Question: I used to use 'knitr' in 'R' to produce reports from the '.Rnw' format. In my reports I often put a plenty of plots and manipulated their size with the use of chunk optios, e.g.:
'''
egin{figure}[h!]
\centering
<<fig.width=6, fig.height=4, out.width='.89\linewidth'>>=
plot(mtcars)
@
\caption{}
\end{figure}
'''
It was few months ago. Then I moved to another environment, reinstalled R and these options seem no longer work - !
Here comes all the lines of code regarding any option settings. I am looking forward any suggestions what am I doing wrong.
'''
<< >>=
library(knitr)
knitr::opts_chunk$set(echo=F, eval=T, message = F, warning=F, cache = F, fig=TRUE)
@
egin{figure}[h!]
\centering
<<fig.width=10, fig.height=3, out.width='.89\linewidth', fig=TRUE, echo=F>>=
plot(mtcars)
@
\caption{mtcars plot}
\end{figure}
'''
Exactly the same result appears when I use '<<fig.width=10, fig.height=3, fig=TRUE, echo=F>>='.
'''
> sessionInfo()
R version 3.1.1 (2014-07-10)
Platform: x86_64-pc-linux-gnu (64-bit)
locale:
[1] LC_CTYPE=en_US.UTF-8
[2] LC_NUMERIC=C
[3] LC_TIME=pl_PL.UTF-8
[4] LC_COLLATE=en_US.UTF-8
[5] LC_MONETARY=pl_PL.UTF-8
[6] LC_MESSAGES=en_US.UTF-8
[7] LC_PAPER=pl_PL.UTF-8
[8] LC_NAME=C
[9] LC_ADDRESS=C
[10] LC_TELEPHONE=C
[11] LC_MEASUREMENT=pl_PL.UTF-8
[12] LC_IDENTIFICATION=C
attached base packages:
[1] splines stats4 stats graphics grDevices
[6] utils datasets methods base
other attached packages:
[1] bootstrap_2014.4 dplyr_0.3.0.9000
[3] het.test_0.1 vars_1.5-2
[5] lmtest_0.9-33 urca_1.2-8
[7] strucchange_1.5-0 sandwich_2.3-2
[9] zoo_1.7-11 MASS_7.3-34
[11] VGAM_0.9-6 ggplot2_1.0.0
[13] manipulate_0.98.1078
loaded via a namespace (and not attached):
[1] assertthat_0.1 colorspace_1.2-4 DBI_0.3.1
[4] digest_0.6.4 evaluate_0.5.5 formatR_1.0
[7] grid_3.1.1 gtable_0.1.2 htmltools_0.2.6
[10] knitr_1.7 labeling_0.3 lattice_0.20-29
[13] lazyeval_0.1.9 magrittr_1.0.1 munsell_0.4.2
[16] parallel_3.1.1 plyr_1.8.1 proto_0.3-10
[19] Rcpp_0.11.3 reshape2_1.4 rmarkdown_0.3.9
[22] scales_0.2.4 stringr_0.6.2 tools_3.1.1
[25] yaml_2.1.13
'''
(unchanged size)

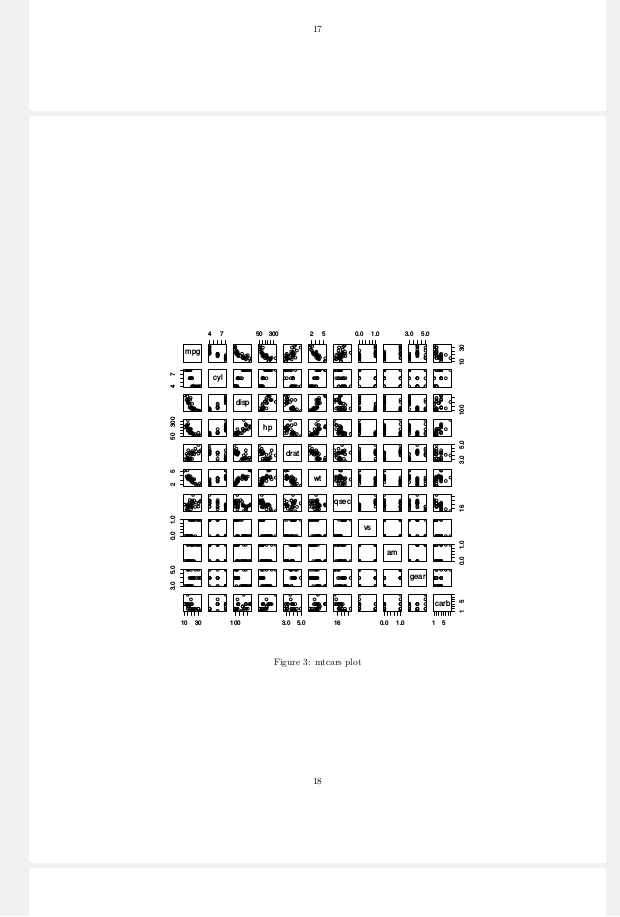
Answer: I'm pretty sure you were using Sweave instead of . If you were using RStudio (you did not say it but I guess so), you need to change the global option (or project option) to :
<URL>